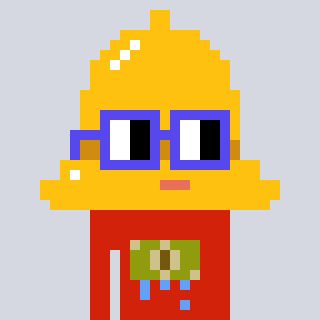
a pixel art character with square blue glasses, a bell-shaped head and a red-colored body on a cool background